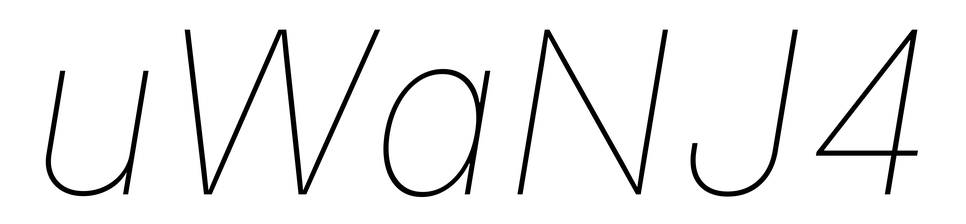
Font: Inter-Italic_Thin_Italic